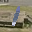
Label: 1